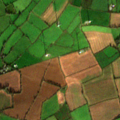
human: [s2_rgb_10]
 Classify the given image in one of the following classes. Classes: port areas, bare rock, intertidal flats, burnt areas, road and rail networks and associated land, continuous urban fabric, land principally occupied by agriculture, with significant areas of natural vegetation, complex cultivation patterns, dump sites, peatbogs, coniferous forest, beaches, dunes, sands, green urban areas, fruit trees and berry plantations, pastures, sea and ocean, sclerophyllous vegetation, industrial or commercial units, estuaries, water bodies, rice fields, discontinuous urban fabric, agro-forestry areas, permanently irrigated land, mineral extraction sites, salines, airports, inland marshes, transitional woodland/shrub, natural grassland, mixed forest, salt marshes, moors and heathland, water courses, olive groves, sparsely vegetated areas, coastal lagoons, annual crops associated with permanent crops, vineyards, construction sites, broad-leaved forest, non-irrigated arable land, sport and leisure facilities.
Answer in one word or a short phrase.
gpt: non-irrigated arable land, pastures